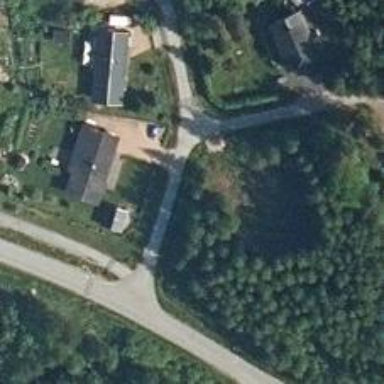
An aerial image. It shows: Residential road.